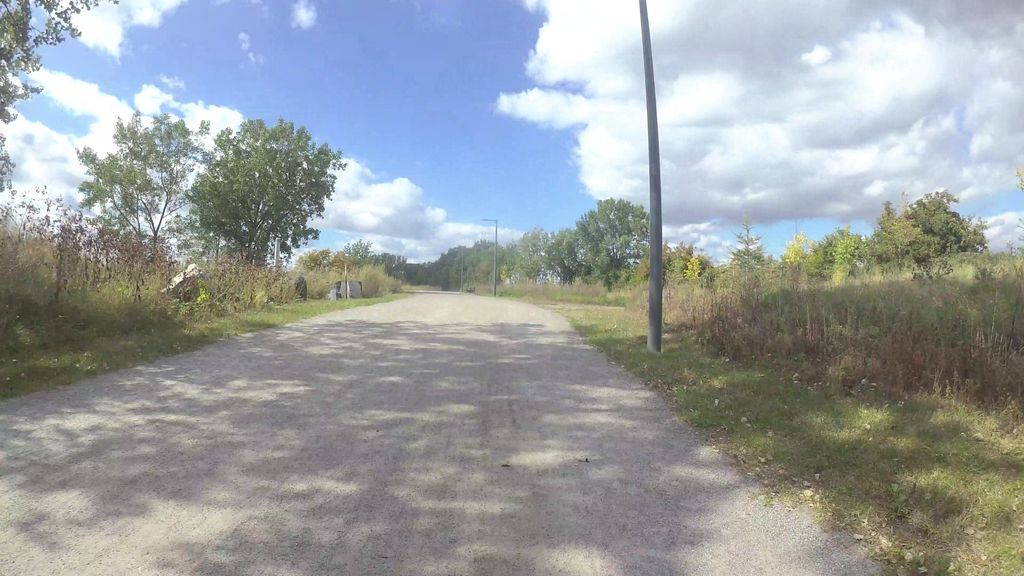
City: montreal